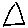
Label: triangle